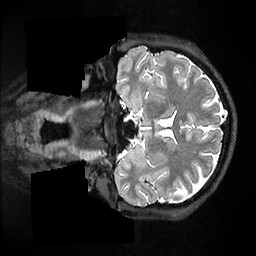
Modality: T2w
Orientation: coronal
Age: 22
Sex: male
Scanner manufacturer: ge
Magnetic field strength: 3 T
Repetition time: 3.202 s
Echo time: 0.06663 s